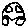
Label: car